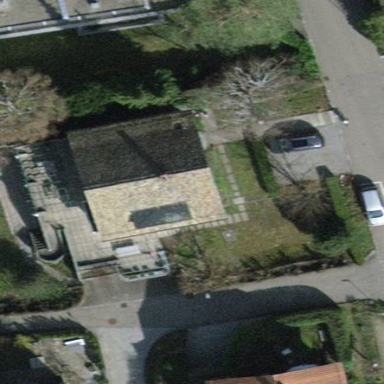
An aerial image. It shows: The roof of the building is gabled in shape.